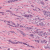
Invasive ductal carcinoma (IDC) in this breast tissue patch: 0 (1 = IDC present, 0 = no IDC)